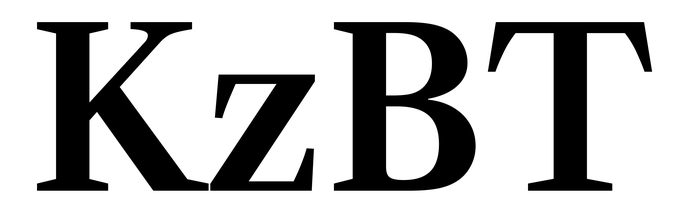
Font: LibreCaslonText_SemiBold